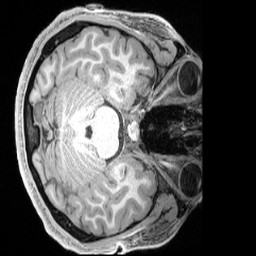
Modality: T1w
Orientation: axial
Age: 21
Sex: male
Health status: healthy
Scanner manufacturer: siemens
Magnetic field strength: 3 T
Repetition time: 2.4 s
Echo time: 0.00222 s